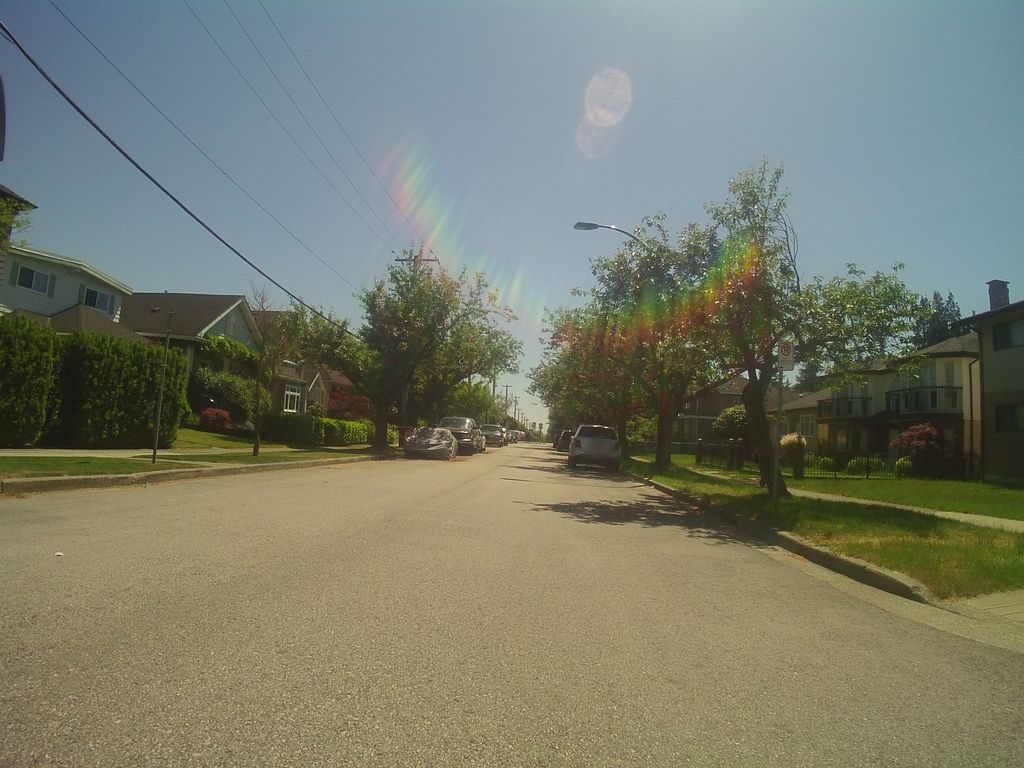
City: vancouver